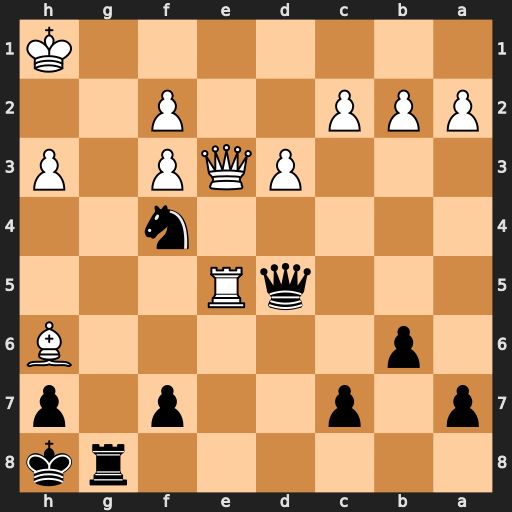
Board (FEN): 6rk/p1p2p1p/1p5B/3qR3/5n2/3PQP1P/PPP2P2/7K
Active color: b
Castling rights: -
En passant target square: -
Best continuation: Qd7 Bg7+ Kxg7 Rg5+ Ng6